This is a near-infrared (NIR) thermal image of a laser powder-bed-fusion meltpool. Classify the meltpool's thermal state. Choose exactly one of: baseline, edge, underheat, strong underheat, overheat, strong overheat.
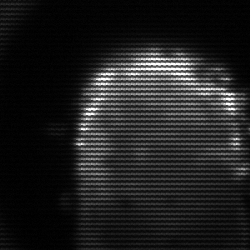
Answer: baseline